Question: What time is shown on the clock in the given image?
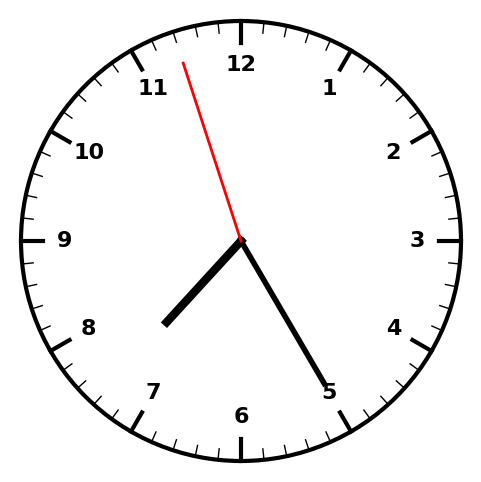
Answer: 07:24:57